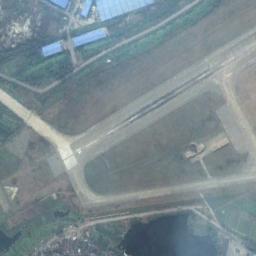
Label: runway